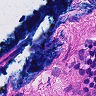
Metastatic tissue present: no